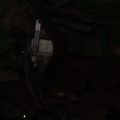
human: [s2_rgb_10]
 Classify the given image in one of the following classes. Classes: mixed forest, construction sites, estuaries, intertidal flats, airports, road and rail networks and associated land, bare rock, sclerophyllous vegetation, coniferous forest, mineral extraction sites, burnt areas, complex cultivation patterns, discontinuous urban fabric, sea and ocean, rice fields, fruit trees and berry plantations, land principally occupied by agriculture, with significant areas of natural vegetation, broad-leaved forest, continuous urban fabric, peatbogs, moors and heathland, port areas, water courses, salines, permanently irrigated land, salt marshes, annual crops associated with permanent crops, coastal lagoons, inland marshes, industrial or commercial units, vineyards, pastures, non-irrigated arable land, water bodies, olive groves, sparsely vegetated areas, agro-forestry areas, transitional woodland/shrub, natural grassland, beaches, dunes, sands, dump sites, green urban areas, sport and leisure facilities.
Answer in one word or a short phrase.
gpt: discontinuous urban fabric, industrial or commercial units, complex cultivation patterns, broad-leaved forest